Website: home-depot
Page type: payment
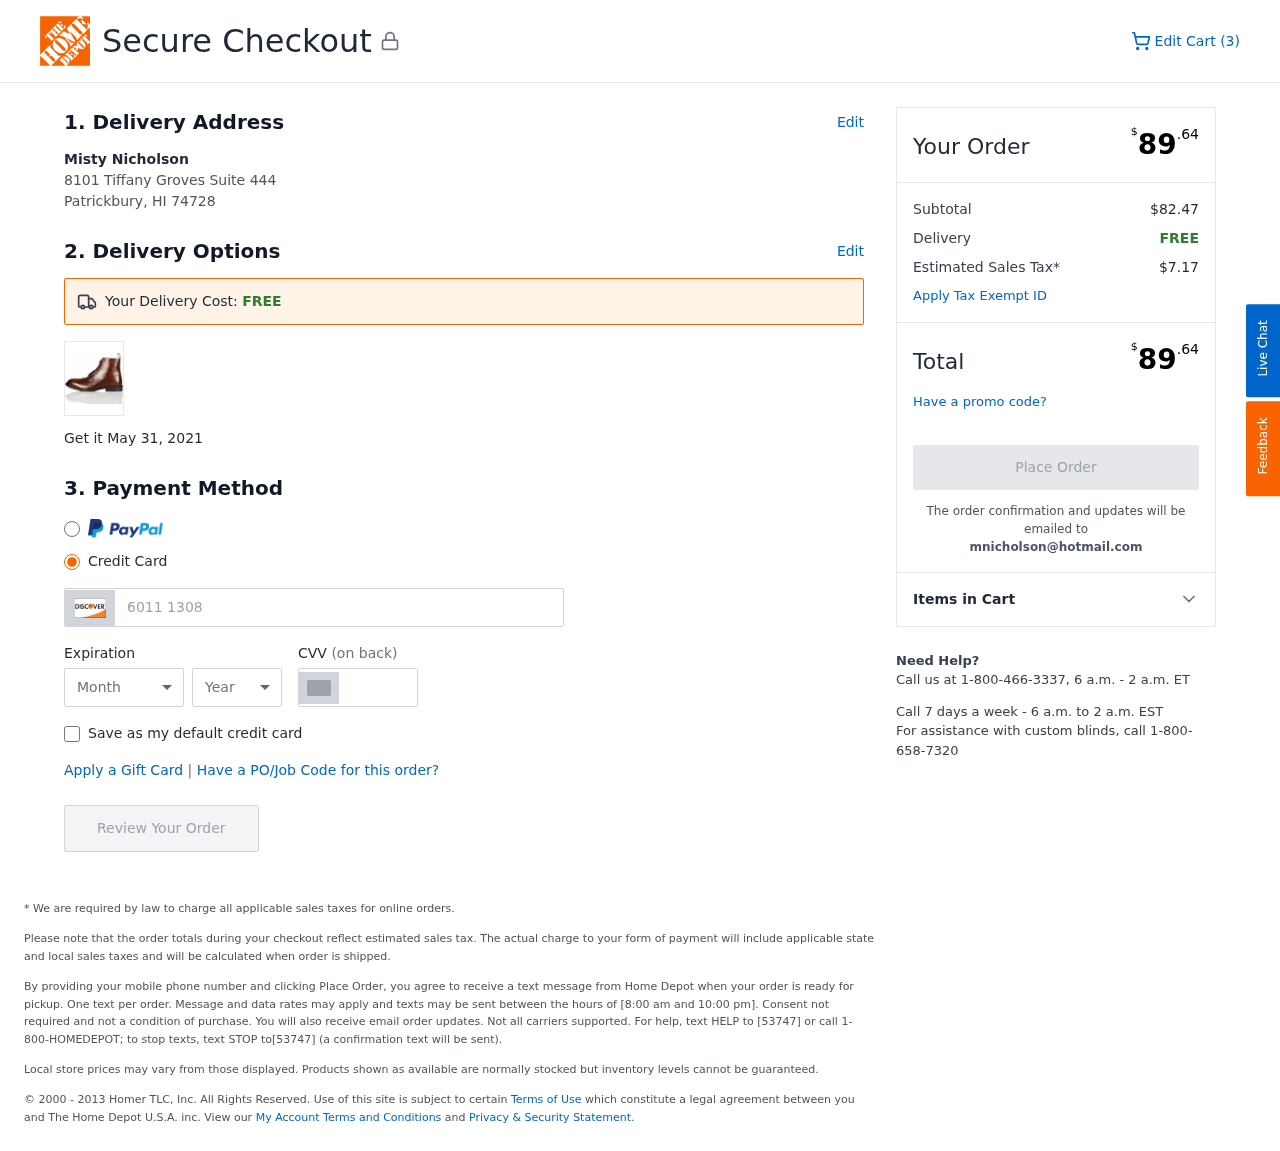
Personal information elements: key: PII_CARD_CVV
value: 642
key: PII_CARD_EXPIRY_MONTH
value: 05
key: PII_CARD_EXPIRY_YEAR
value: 29
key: PII_CARD_NUMBER
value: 6011 1308 4584 3100
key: PII_CITY_STATE_ZIP
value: Patrickbury, HI 74728
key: PII_EMAIL
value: mnicholson@hotmail.com
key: PII_FULLNAME
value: Misty Nicholson
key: PII_STREET
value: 8101 Tiffany Groves Suite 444
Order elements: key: ORDER_NUM_ITEMS
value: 3
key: ORDER_DELIVERY_DATE
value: May 31, 2021
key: ORDER_TOTAL
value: $89.64
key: ORDER_SUBTOTAL
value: $82.47
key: ORDER_SHIPPING_COST
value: FREE
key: ORDER_TAX
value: $7.17